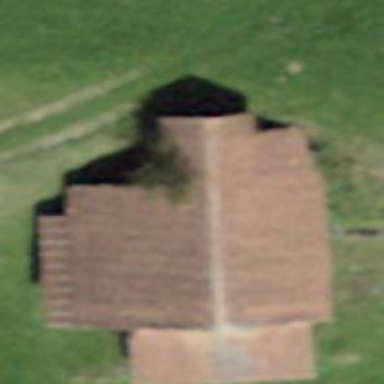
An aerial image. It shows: Rural barn.